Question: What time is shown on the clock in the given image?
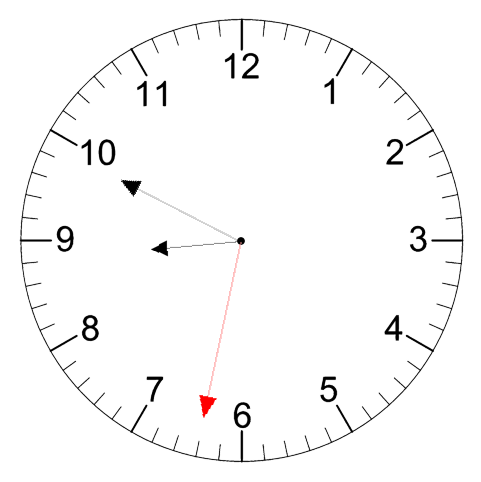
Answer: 08:49:32